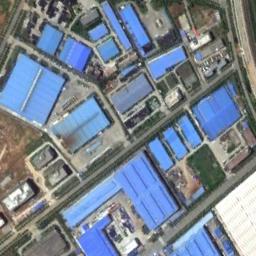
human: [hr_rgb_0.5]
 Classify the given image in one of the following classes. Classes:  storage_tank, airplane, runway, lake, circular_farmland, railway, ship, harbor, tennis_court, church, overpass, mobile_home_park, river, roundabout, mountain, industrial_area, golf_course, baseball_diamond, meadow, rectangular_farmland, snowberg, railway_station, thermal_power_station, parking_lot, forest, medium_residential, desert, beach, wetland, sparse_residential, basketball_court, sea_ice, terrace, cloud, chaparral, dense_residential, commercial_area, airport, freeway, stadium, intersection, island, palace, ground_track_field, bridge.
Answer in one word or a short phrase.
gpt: industrial_area